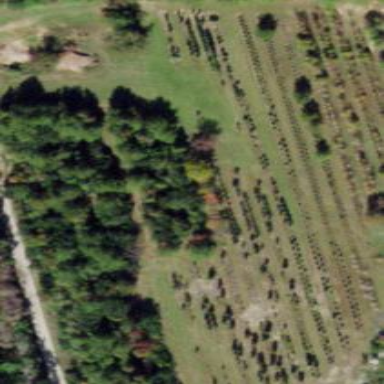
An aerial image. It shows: Plant nursery with trees.